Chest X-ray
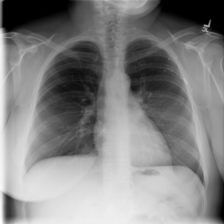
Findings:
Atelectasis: negative
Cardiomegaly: negative
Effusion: negative
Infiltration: negative
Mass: negative
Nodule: negative
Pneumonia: negative
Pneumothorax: negative
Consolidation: negative
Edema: negative
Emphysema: negative
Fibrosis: negative
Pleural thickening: negative
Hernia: negative